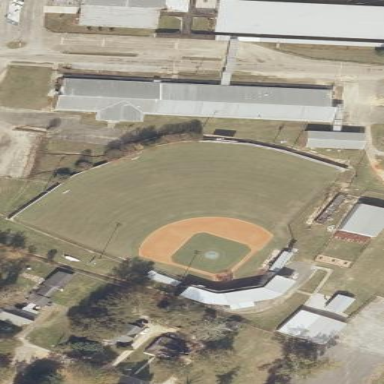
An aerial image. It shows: Baseball pitch for leisure and sports activities.